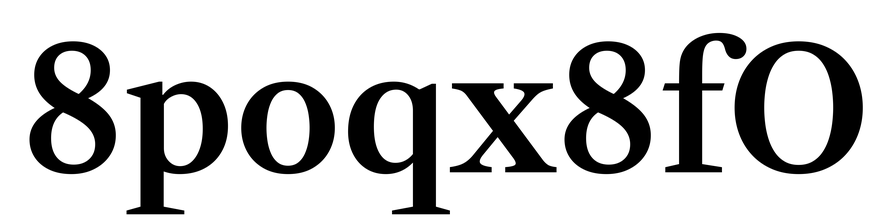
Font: LibreCaslonText_SemiBold